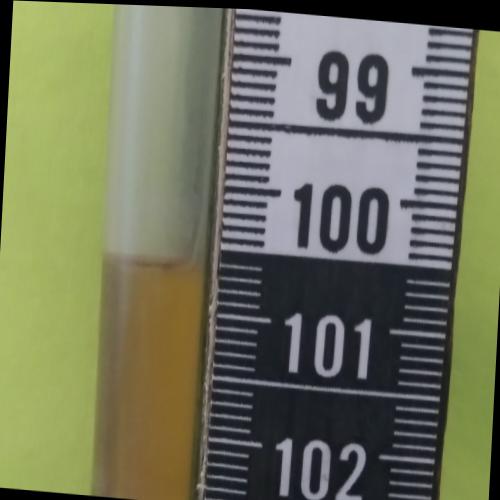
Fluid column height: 100.6 cm